Brain MRI, t1w sequence, axial 2D slice.
Patient: age 30, sex M, weight 78 kg, height 1.78 m
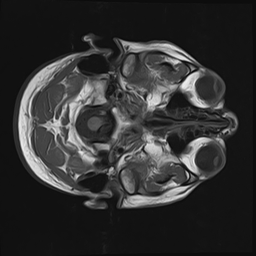